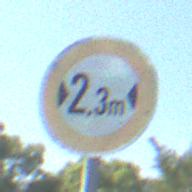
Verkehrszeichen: TatsaechlicheBreite2Komma3
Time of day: Midday
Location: Outdoor (Nature)
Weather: Clear
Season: NotSpecified
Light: Natural